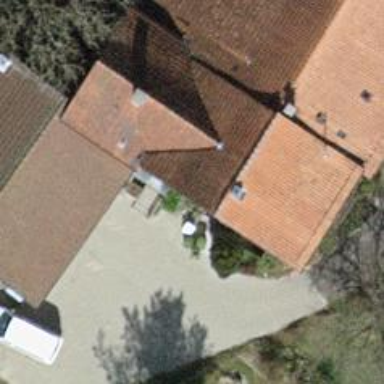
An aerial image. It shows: Building with tiled roof.